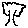
Label: tree